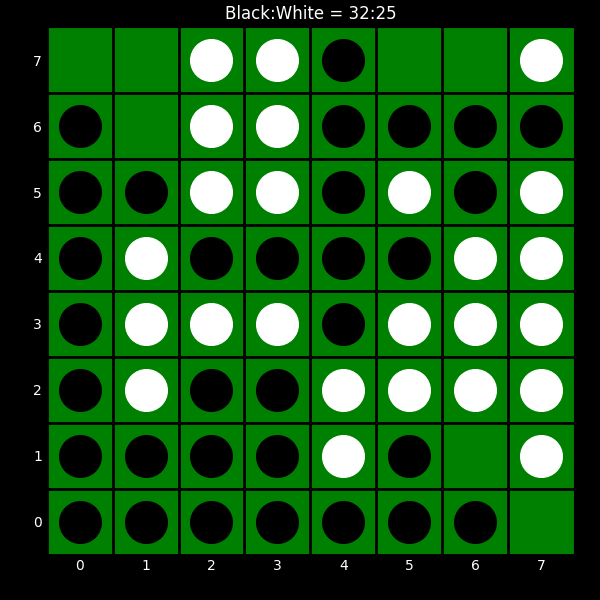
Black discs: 32
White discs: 25